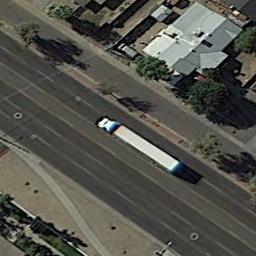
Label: freeway